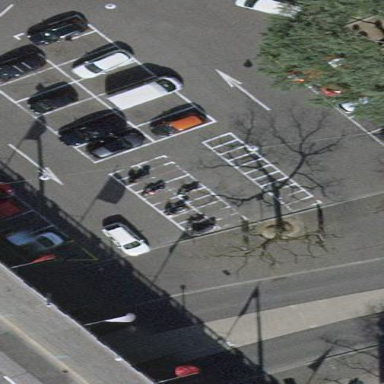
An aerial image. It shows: Motorcycle parking facility.